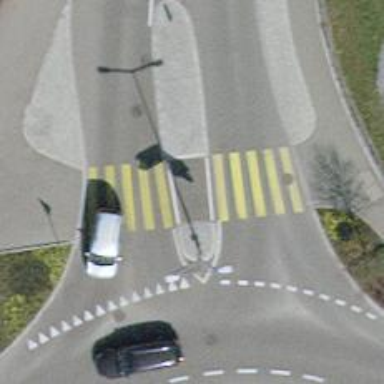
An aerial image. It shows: Marked crossing with pedestrian island.